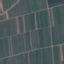
Land use / land cover class: PermanentCrop